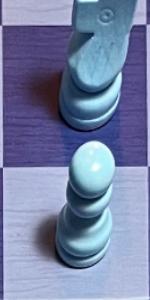
Label: Pawn_White